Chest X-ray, PA view. Patient: 49 years old, sex M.
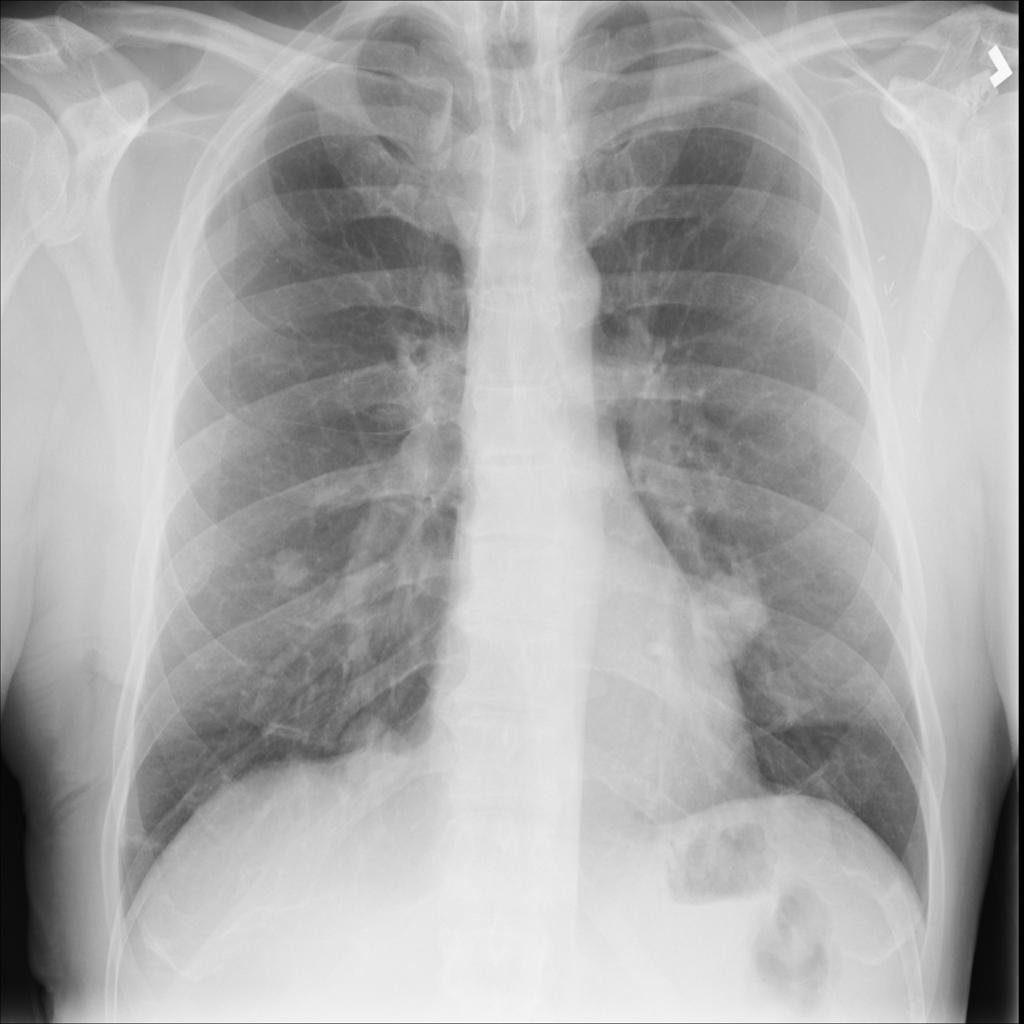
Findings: Atelectasis, Pneumothorax